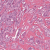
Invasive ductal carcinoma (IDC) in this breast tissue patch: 1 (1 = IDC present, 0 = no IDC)